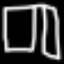
Label: pants